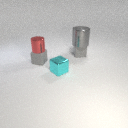
small gray rubber cube behind small cyan metal cube